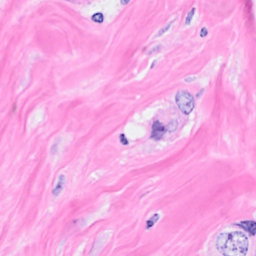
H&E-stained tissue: Breast